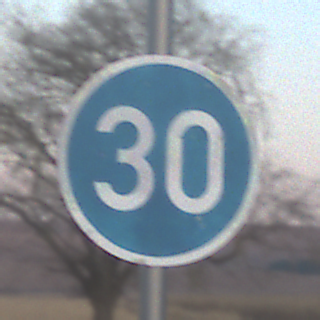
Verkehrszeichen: VorgeschriebeneMindestgeschwindigkeit
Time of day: SunriseSunset
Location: Outdoor (Nature)
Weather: Clear
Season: Winter
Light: Natural